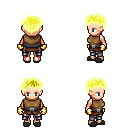
a pixel art fantasy rpg character, female body template, human, light skin, leather chest armor, metal pants, gold bedhead hairstyle, gold gloves, gray slippers, four views (front, back, left, right), 2x2 character sprite sheet, small pixel art, hard edges, no anti-aliasing